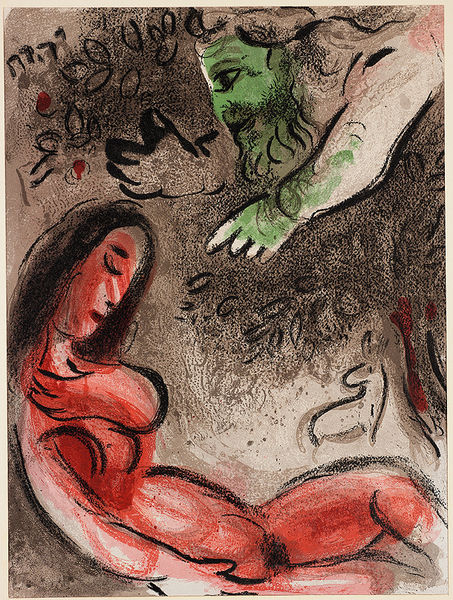
Titel: Eve Incurs God's Displeasure, Eve Incurs God's Displeasure
Künstler: Marc Chagall
Standort: Amherst (Massachusetts, USA)
Institution: Mead Art Museum, Amherst College
Schlagwörter: red, religious, white, black, green, painting, woman, man, nude, tree, death, eyes, breast, abstract, ink, animal, deer, cow, finger, god, asleep, charcoal, horn, sleep, sleeping, chagall, goat, body, adam, modernism, point, eve, pint, moose, india ink, alphabet, minimalism, smear, hebrew, gof, alphabezt, hebrew alphabet